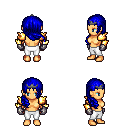
a pixel art fantasy rpg character, female body template, human, tanned skin, gold arm armor, white pants, blue right-swept hairstyle, iron tiara, metal gloves, four views (front, back, left, right), 2x2 character sprite sheet, small pixel art, hard edges, no anti-aliasing